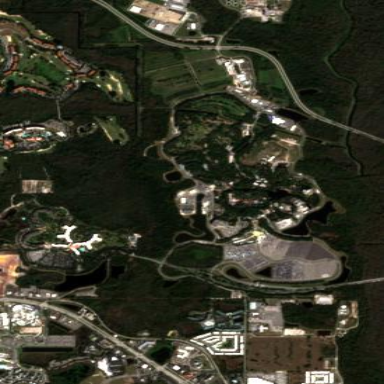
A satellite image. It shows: Theme park.